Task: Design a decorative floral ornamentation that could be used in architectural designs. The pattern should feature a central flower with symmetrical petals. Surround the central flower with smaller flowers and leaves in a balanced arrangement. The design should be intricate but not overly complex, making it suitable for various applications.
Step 866:
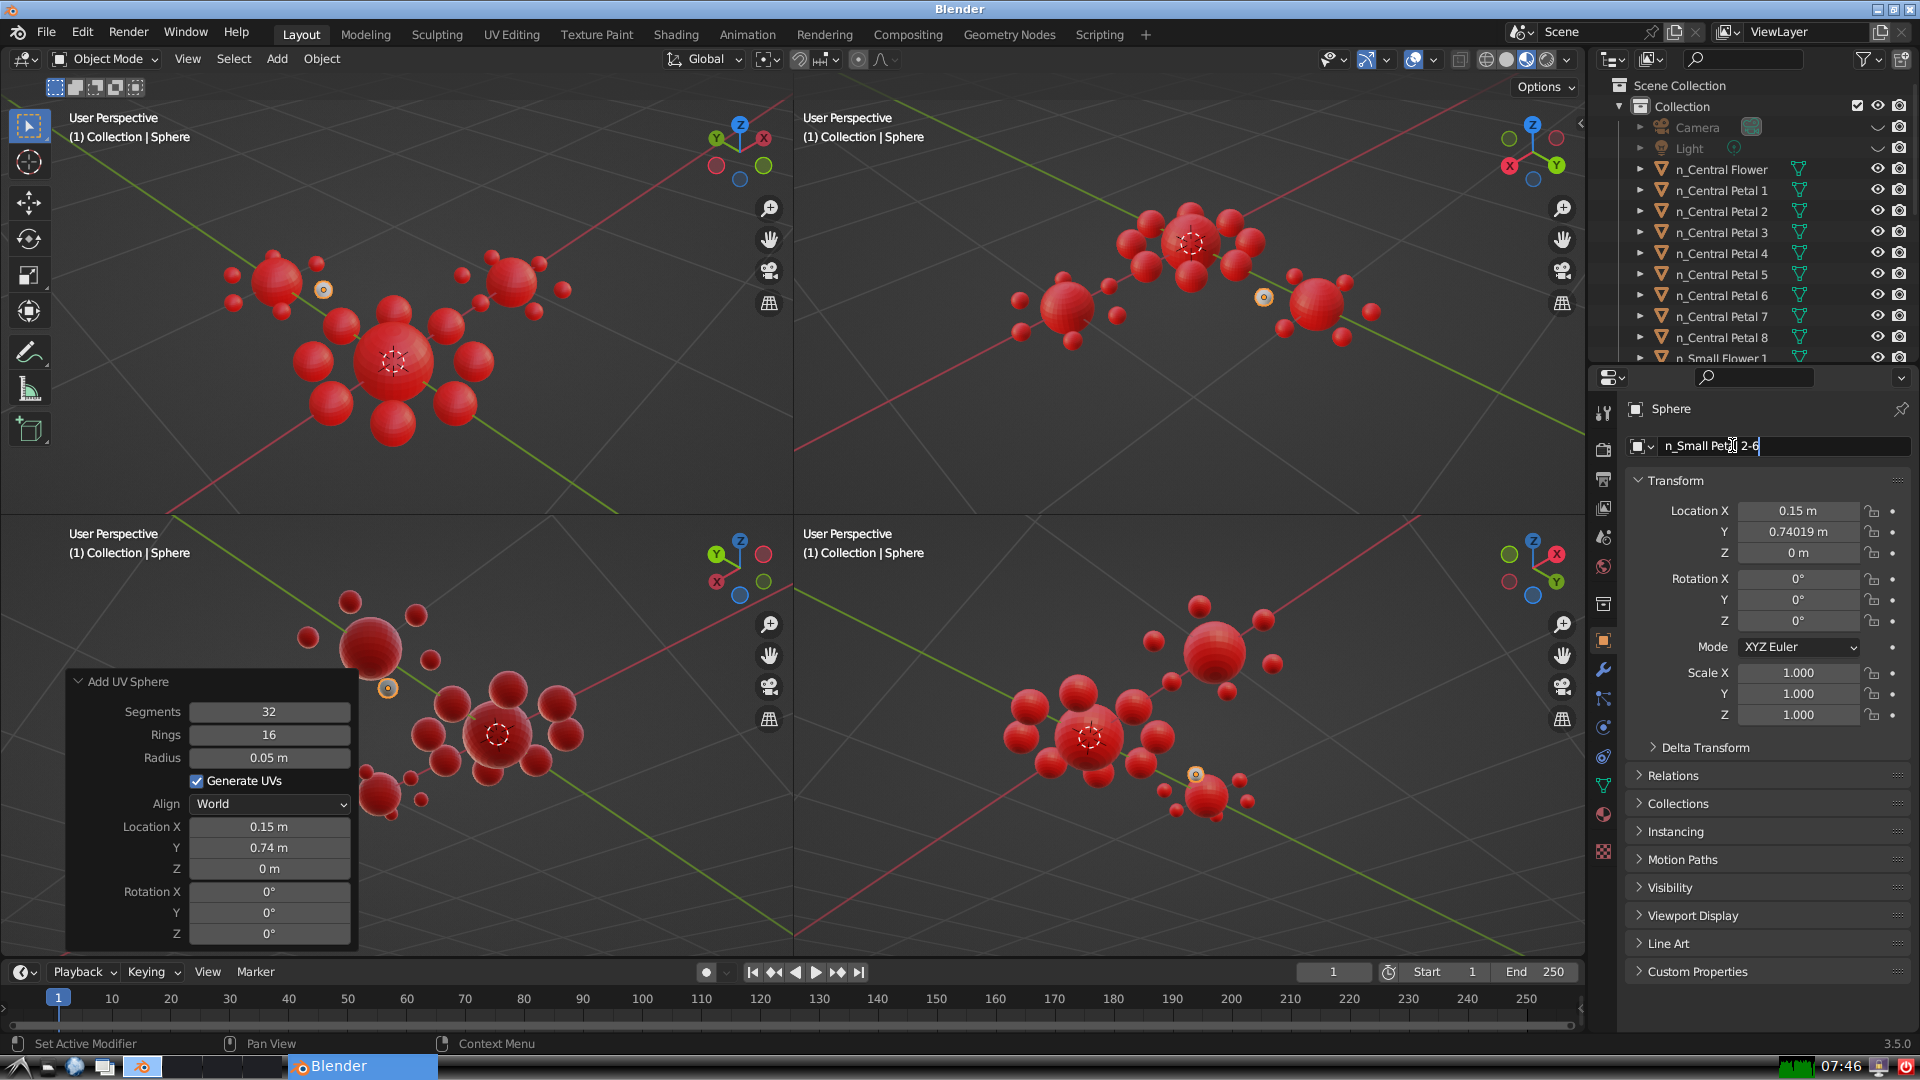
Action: {"key_press": ['Return']}